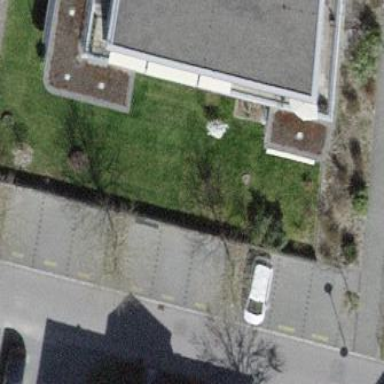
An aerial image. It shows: Street-side parking area.